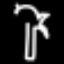
Label: palm tree